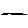
Label: line